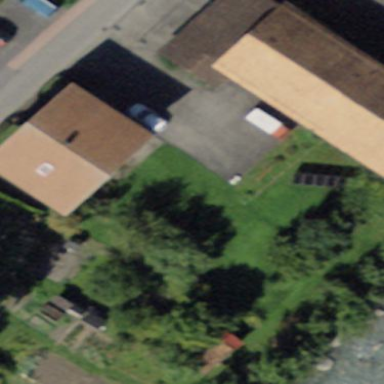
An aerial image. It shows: Barn.